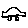
Label: car